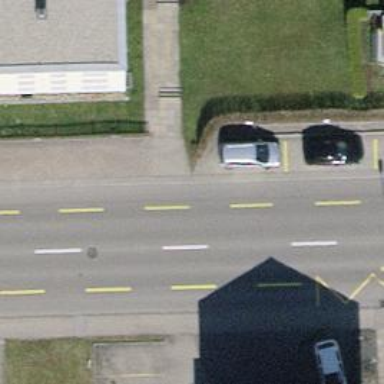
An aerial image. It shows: Informal road crossing.